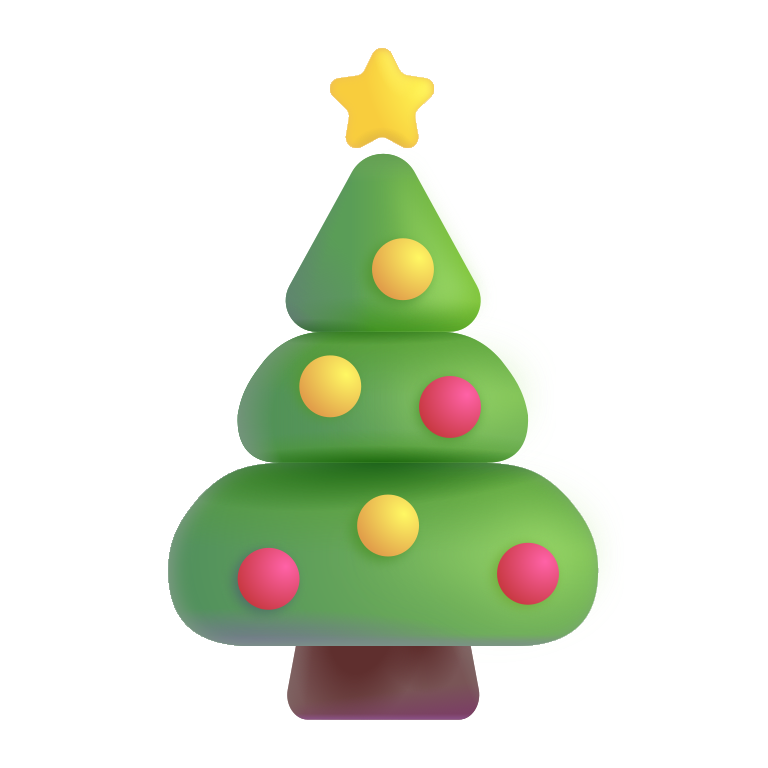
christmas tree color